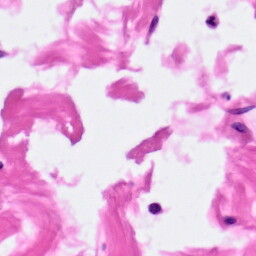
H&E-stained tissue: Pancreatic